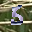
Label: 5